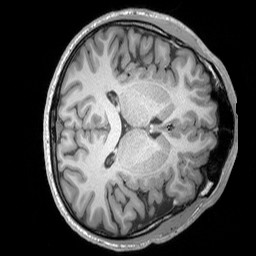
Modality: T1w
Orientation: axial
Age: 25
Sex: male
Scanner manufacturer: siemens
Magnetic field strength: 3 T
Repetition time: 1.9 s
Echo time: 0.00252 s